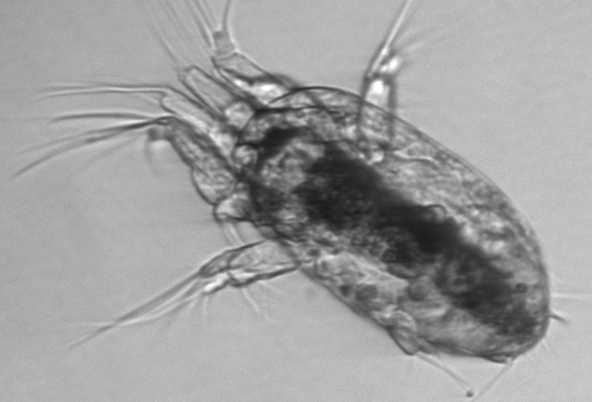
Label: Copepod_nauplii